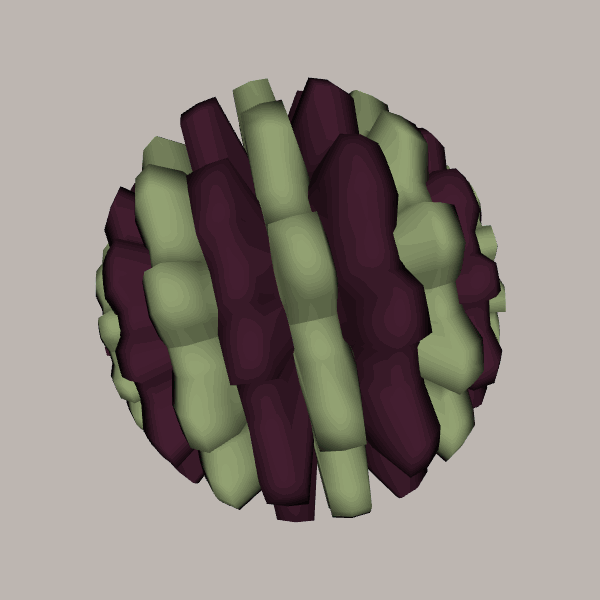
Background: light